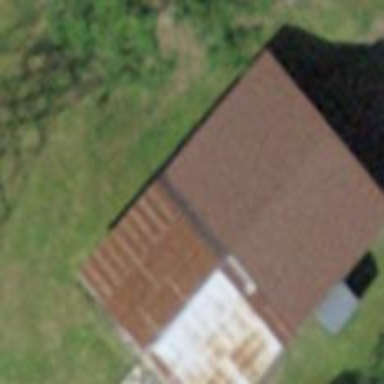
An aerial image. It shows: Rural barn.